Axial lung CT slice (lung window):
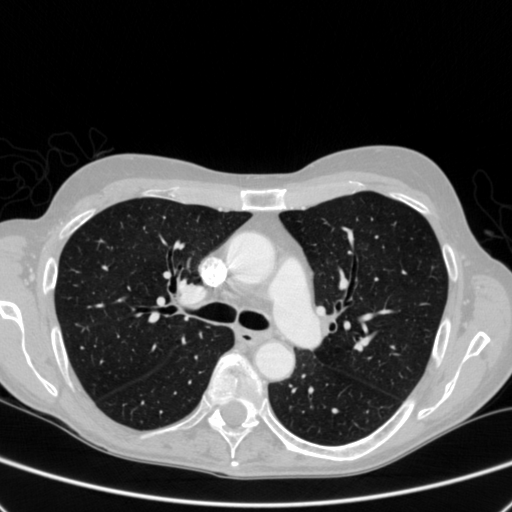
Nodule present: no